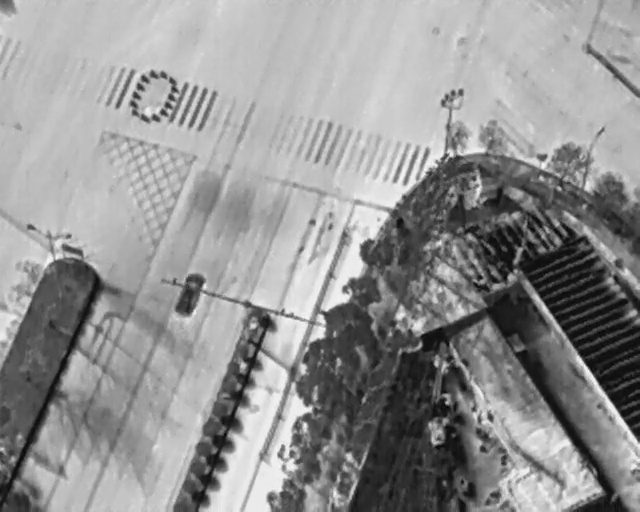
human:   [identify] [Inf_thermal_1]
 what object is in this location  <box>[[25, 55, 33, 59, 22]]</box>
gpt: <ref>1 medium car at the left</ref>